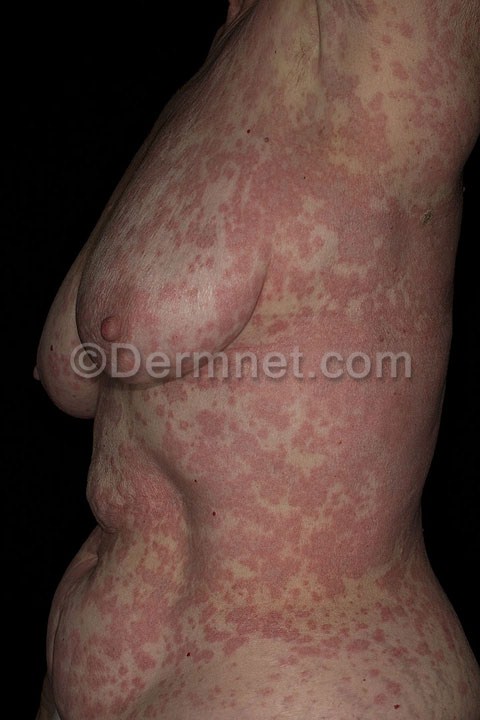
Disease: Exanthems and Drug Eruptions